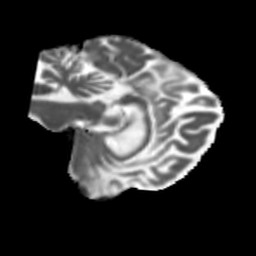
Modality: MD
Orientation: sagittal
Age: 66
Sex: female
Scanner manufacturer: siemens
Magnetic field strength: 3 T
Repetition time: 5.47 s
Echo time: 0.0854 s